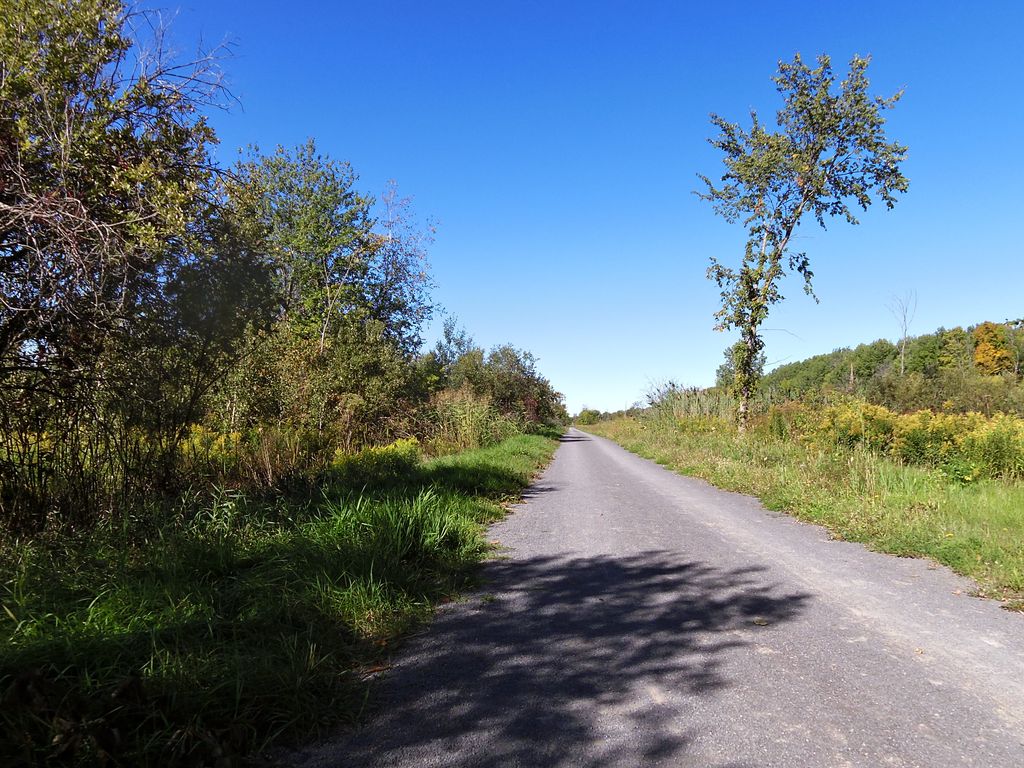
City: ottawa-gatineau